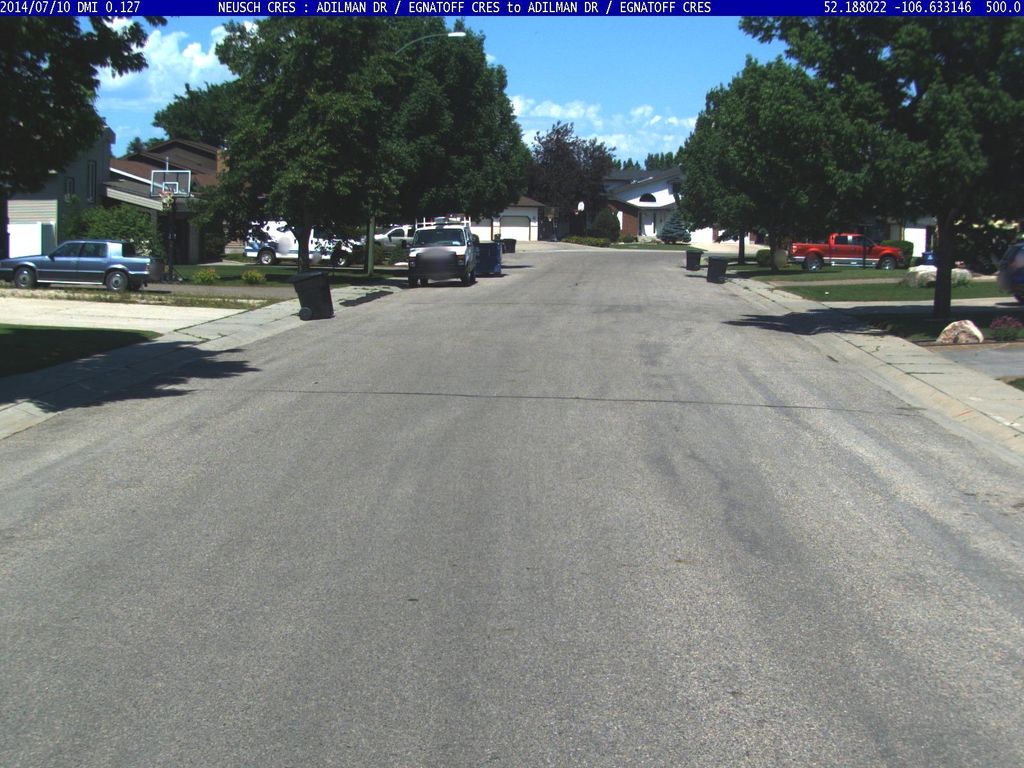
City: saskatoon